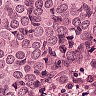
Metastatic tissue present: yes